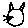
Label: cat